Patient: sex M, age 64
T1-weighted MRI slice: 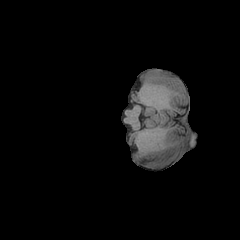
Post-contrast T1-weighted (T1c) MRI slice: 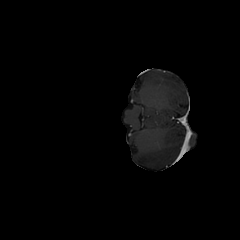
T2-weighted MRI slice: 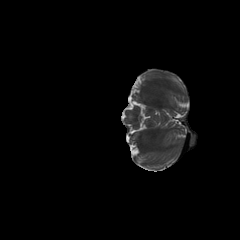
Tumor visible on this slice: no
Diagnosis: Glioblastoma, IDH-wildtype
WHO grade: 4